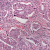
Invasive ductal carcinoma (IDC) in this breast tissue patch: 1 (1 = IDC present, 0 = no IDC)